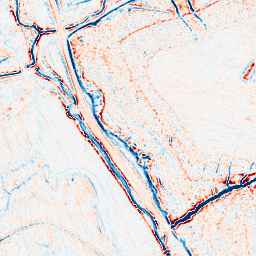
Category: edge_preserving
Decomposition family: bilateral
Decomposition parameters: d: 9
sigma_color: 150
sigma_space: 100
Upsampling method: bspline
Upsampling parameters: scale: 4
Upsampling scale: 4